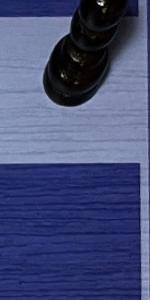
Label: Empty